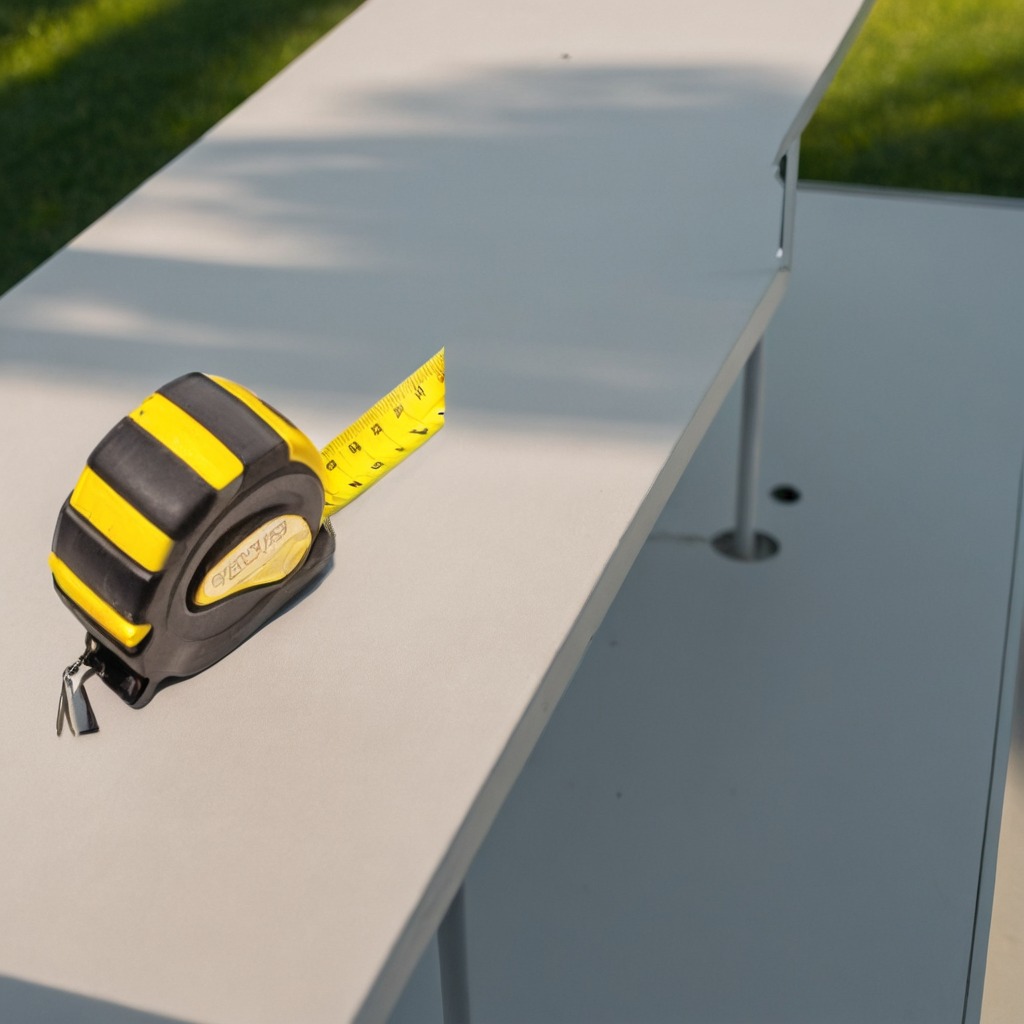
A measuring tape is lying on a clean utility table in a temporary outdoor tool station afternoon light present textured surface.